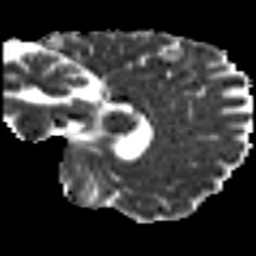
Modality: MD
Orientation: sagittal
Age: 36
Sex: female
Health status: healthy
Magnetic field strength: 3 T
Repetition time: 8.4 s
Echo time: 0.0926 s